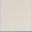
Piece: xx